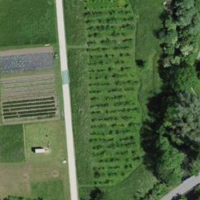
EUNIS habitat code: 53
Species observed at this site:
Parus major